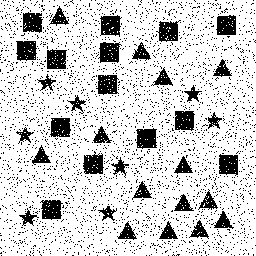
Squares: 14
Triangles: 14
Stars: 8
Total shapes: 36